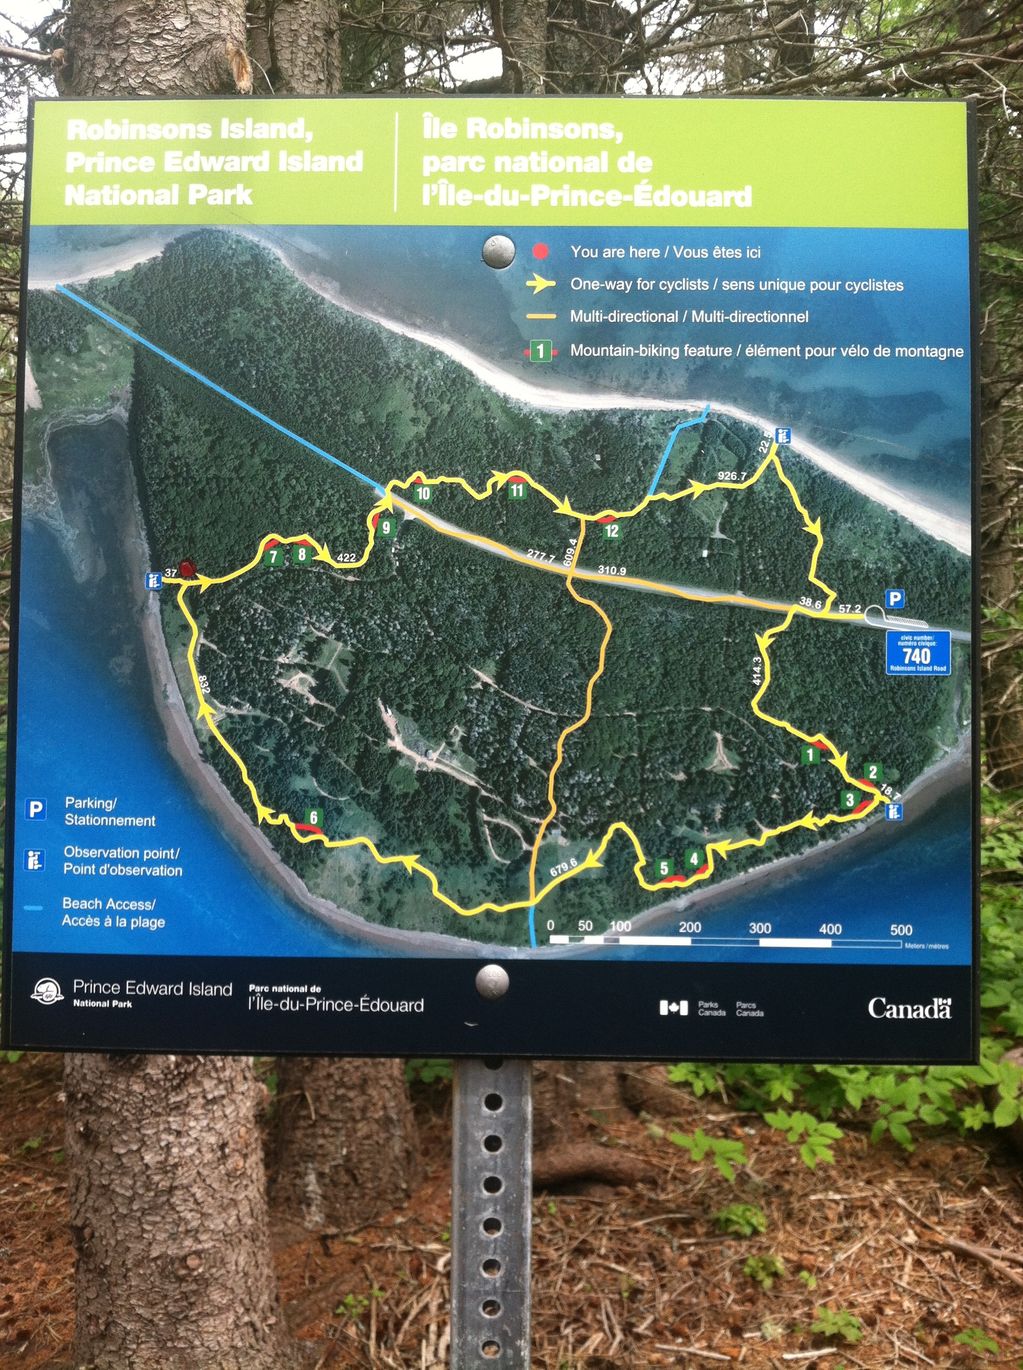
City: charlottetown